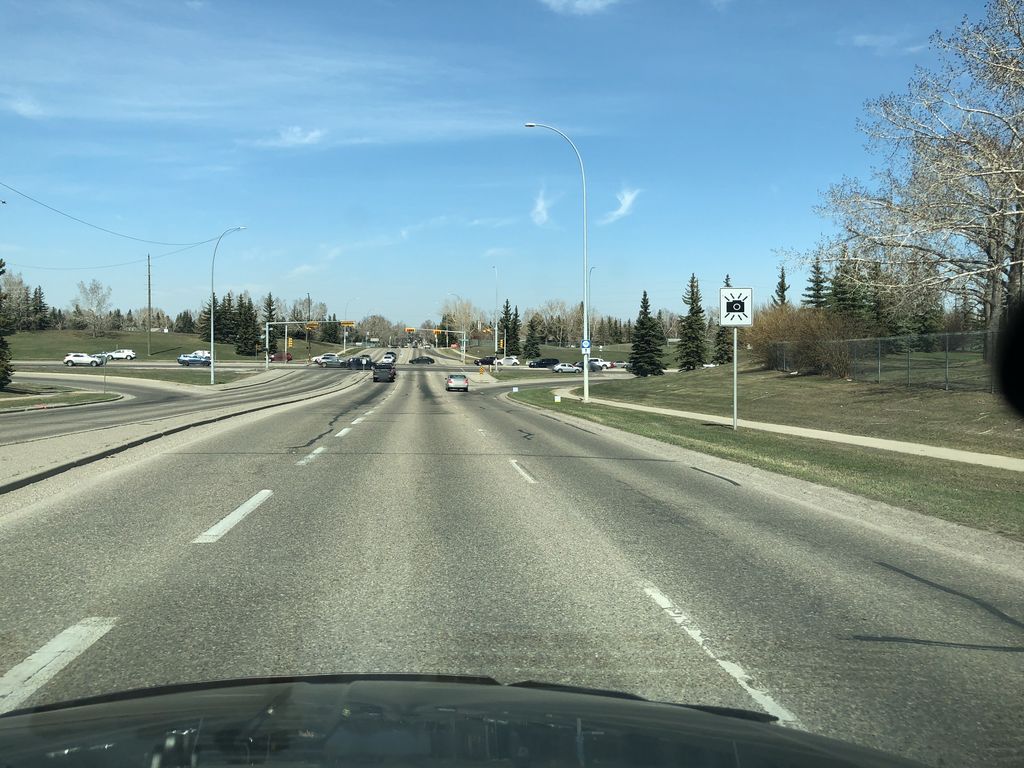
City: calgary